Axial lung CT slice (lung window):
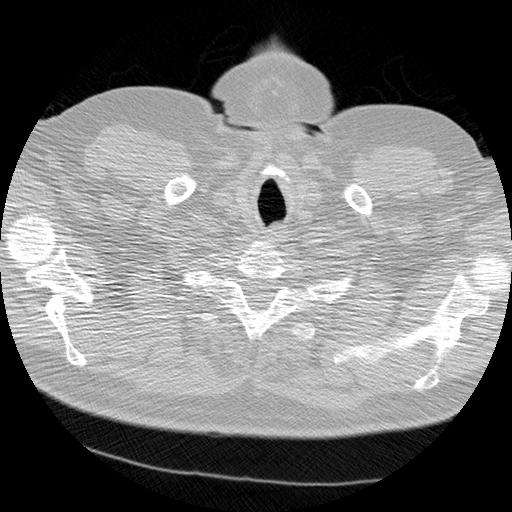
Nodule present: no